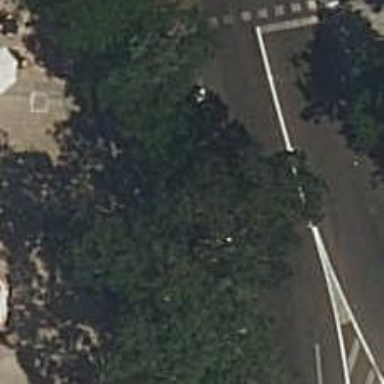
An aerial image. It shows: Motorcycle parking area.